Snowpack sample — Buffalo Mountain, Silverthorne, Colorado, USA (2/22/26, 2:02 PM MST)
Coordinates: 39.622, -106.113
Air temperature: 33 °F
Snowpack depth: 63 cm
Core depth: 10 cm
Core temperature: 30.2 °F
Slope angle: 11°, slope face: 116°
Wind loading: low
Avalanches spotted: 0
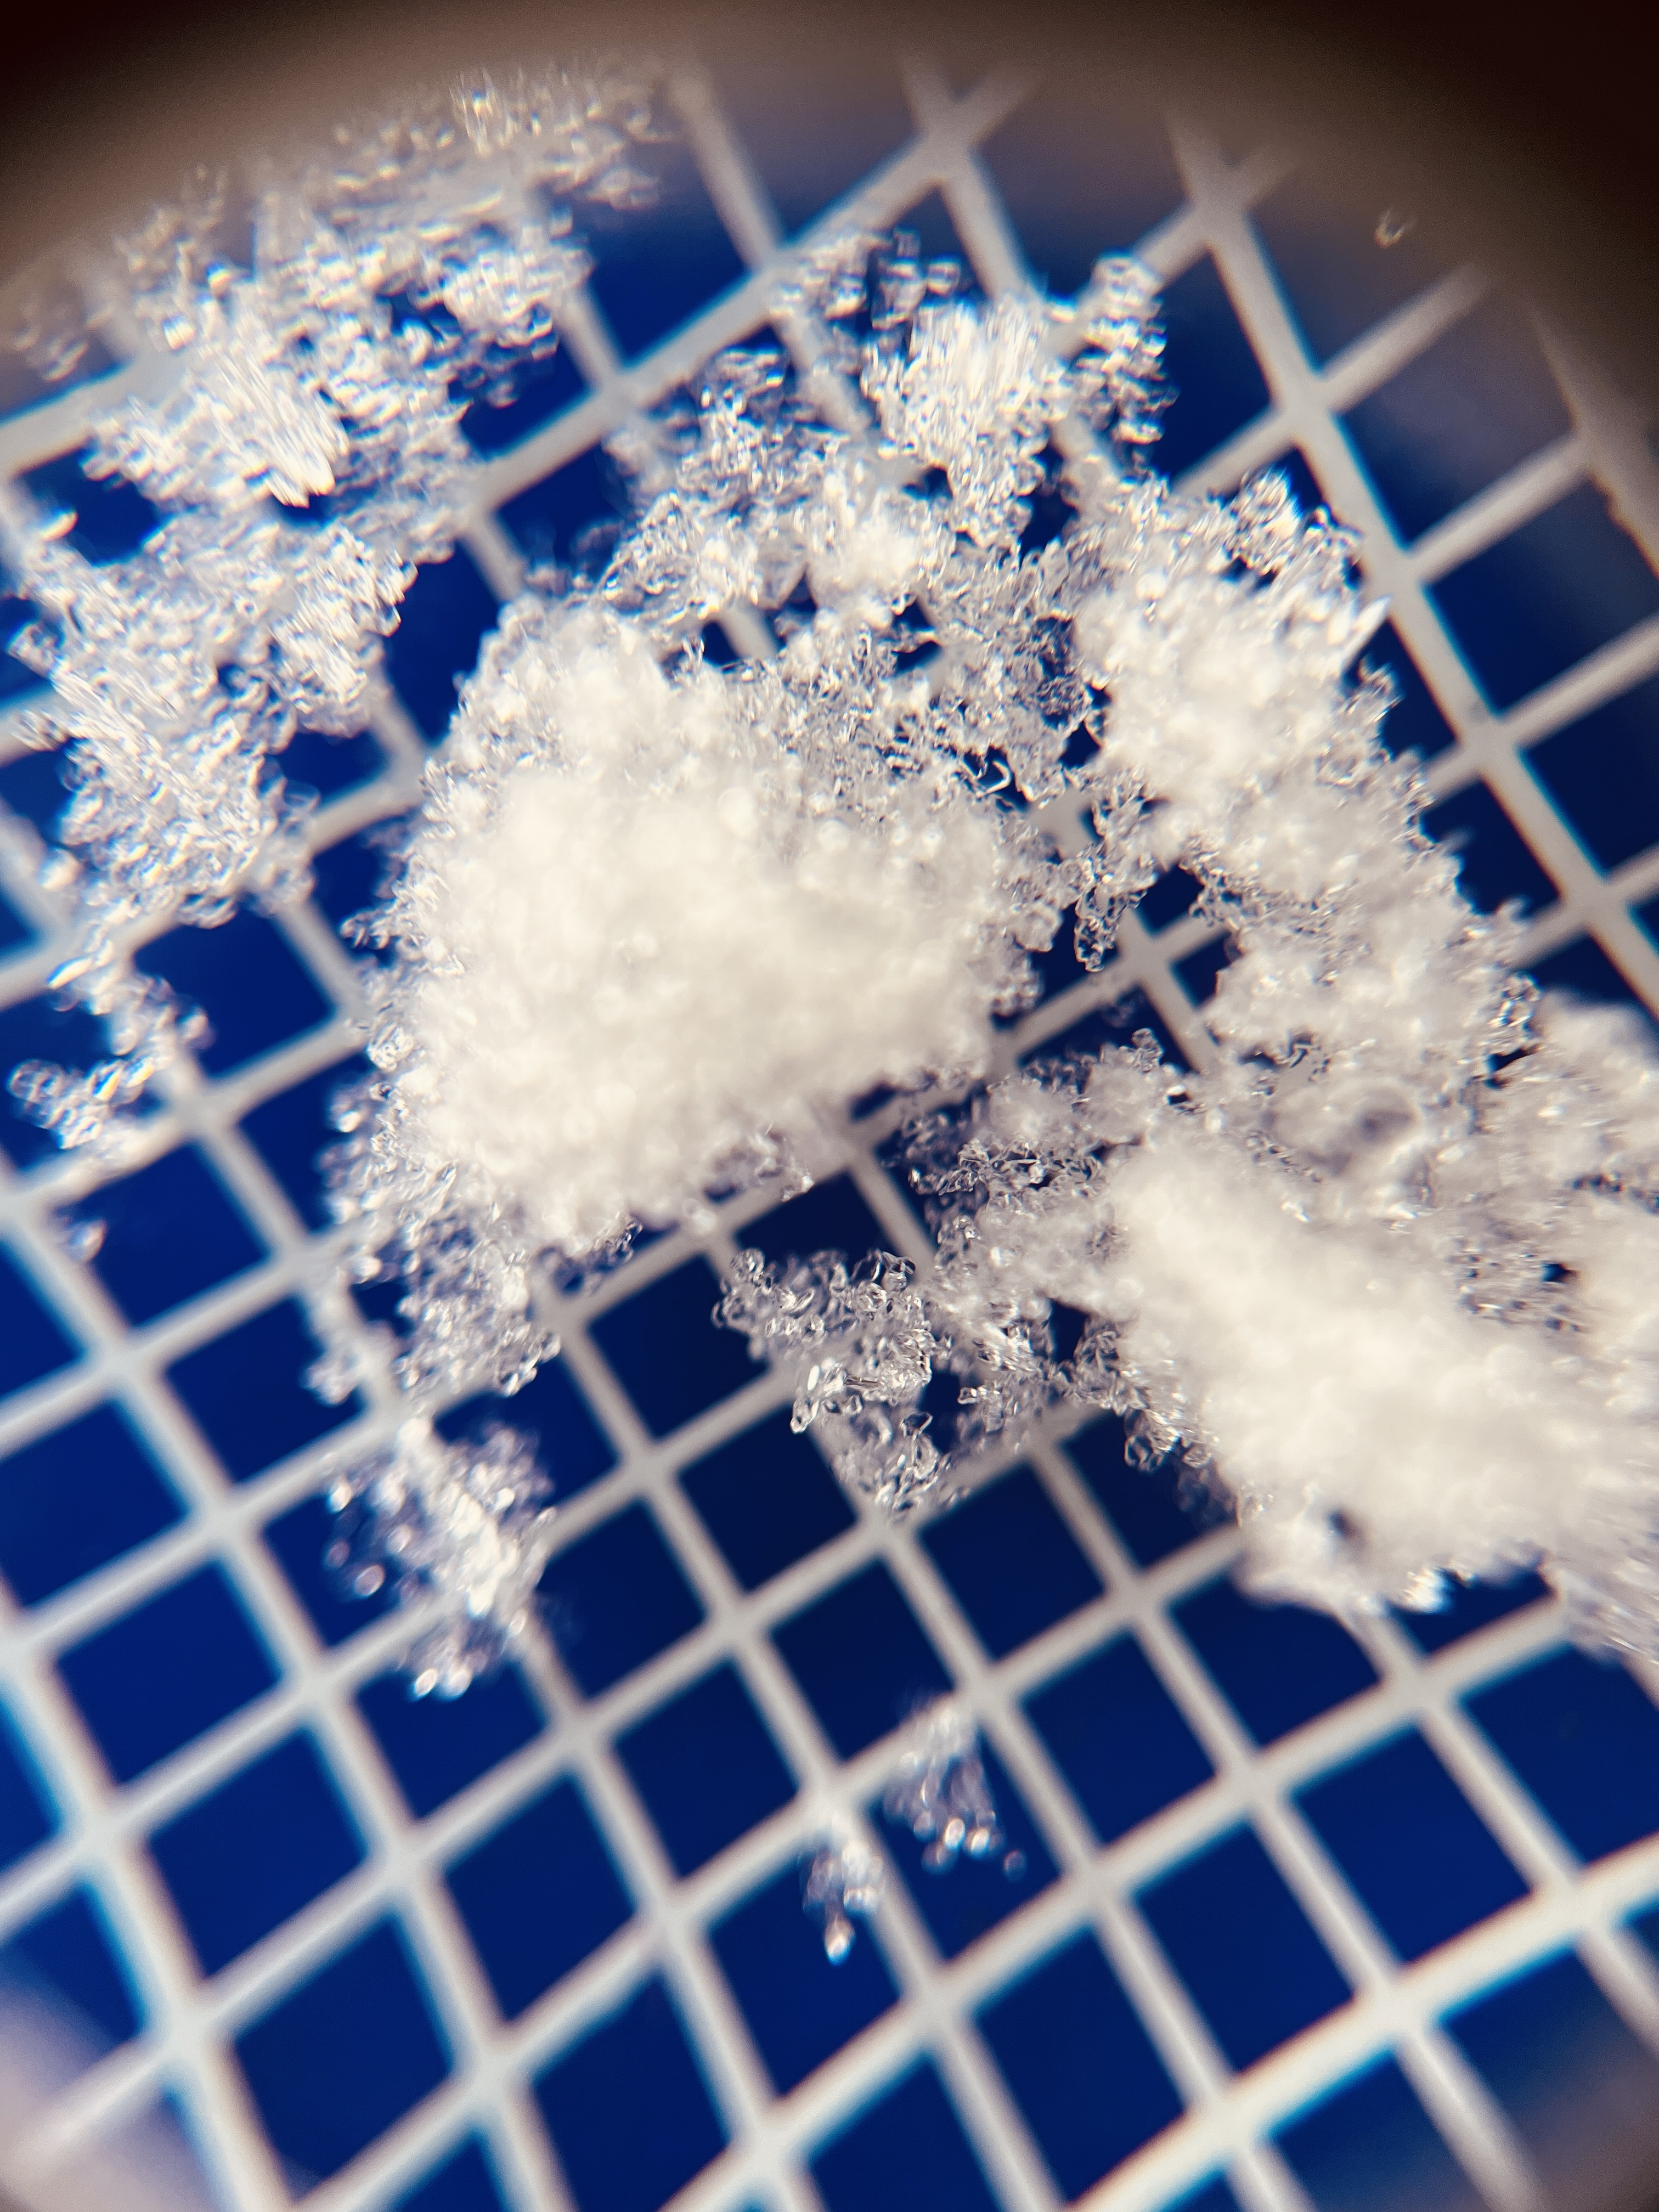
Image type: magnified_profile
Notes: In a firebreak similar to site 1, minimal wind loading with no spotted avalanches (not many faces in view though)